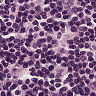
Metastatic tissue present: no